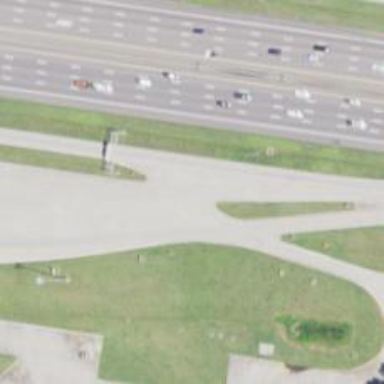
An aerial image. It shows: Weigh station on service road.